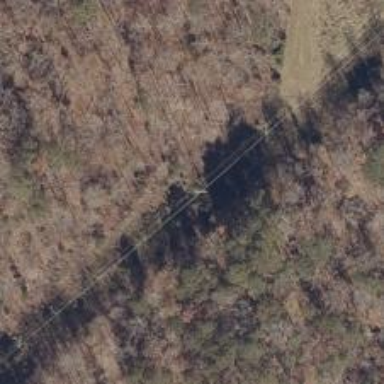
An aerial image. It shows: Power pole.